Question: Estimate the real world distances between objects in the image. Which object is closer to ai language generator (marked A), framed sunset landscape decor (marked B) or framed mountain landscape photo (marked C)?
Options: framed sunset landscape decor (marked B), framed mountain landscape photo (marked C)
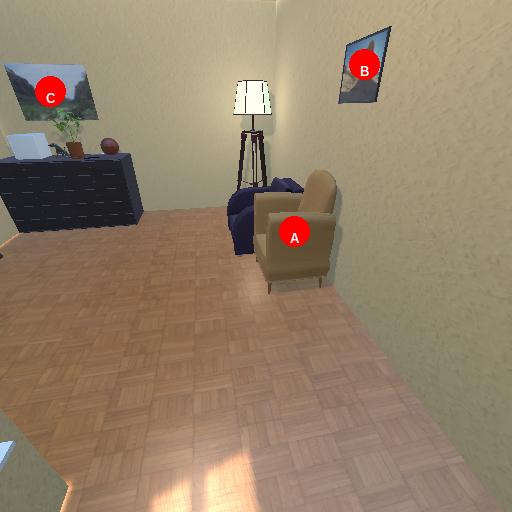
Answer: framed sunset landscape decor (marked B)